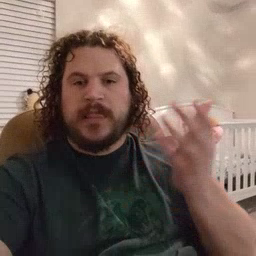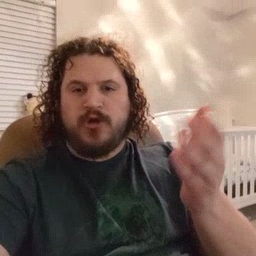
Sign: there